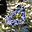
Label: 0